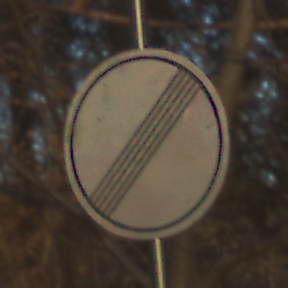
Verkehrszeichen: EndeSaemtlicherBegrenzungen
Umgebung: Outdoor, Nature
Tageszeit: SunriseSunset
Wetter: Clear
Licht: Natural
Jahreszeit: Autumn
Kontrast: HighContrast